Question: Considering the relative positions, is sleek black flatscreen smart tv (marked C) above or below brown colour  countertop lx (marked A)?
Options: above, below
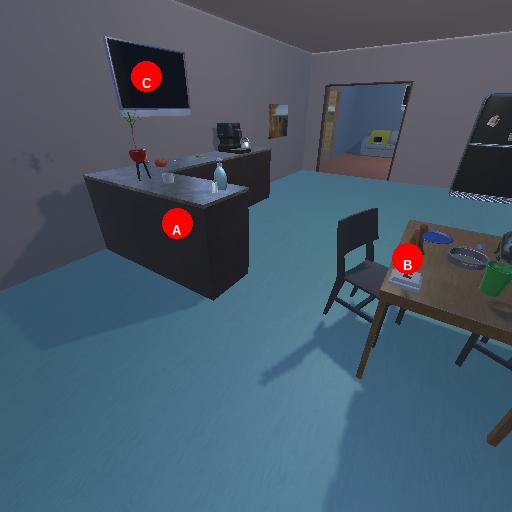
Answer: above